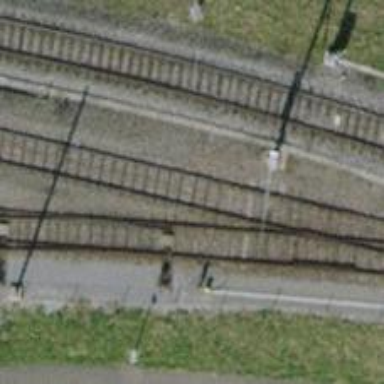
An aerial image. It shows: Railway switch.